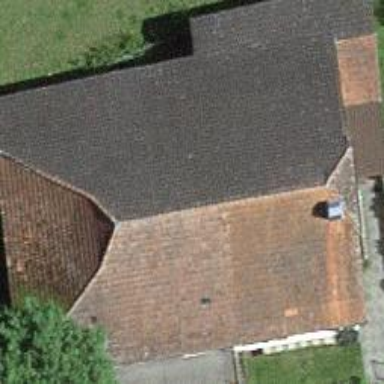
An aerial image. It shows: Farm building.